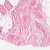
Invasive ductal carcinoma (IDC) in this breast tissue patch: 0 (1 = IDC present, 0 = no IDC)